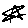
Label: star